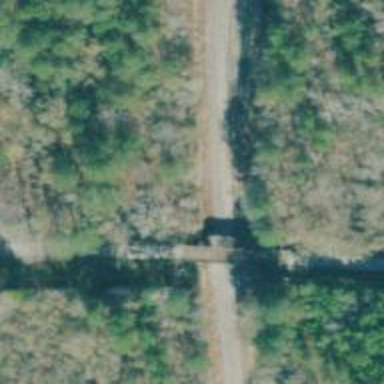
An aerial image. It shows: Residential road with bridge.